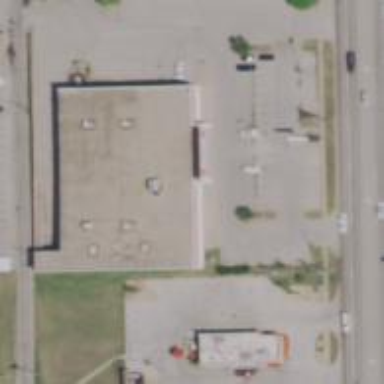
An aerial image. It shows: Shop building.